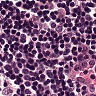
Metastatic tissue present: no